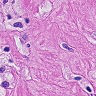
Metastatic tissue present: yes